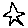
Label: star